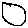
Label: circle